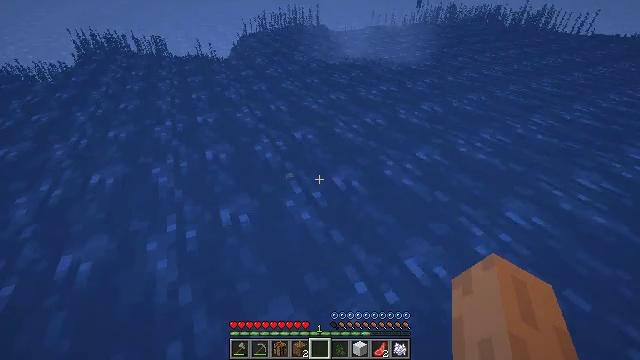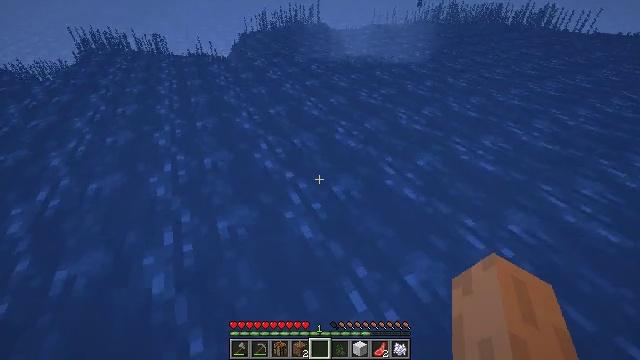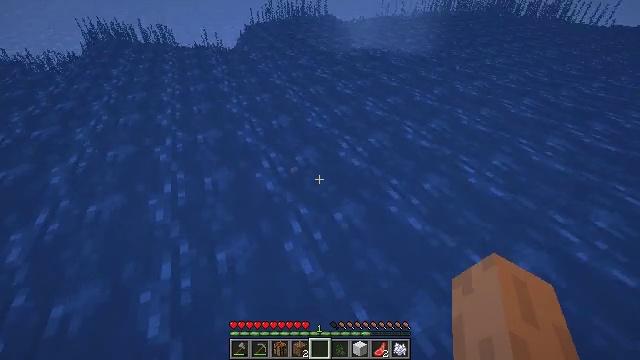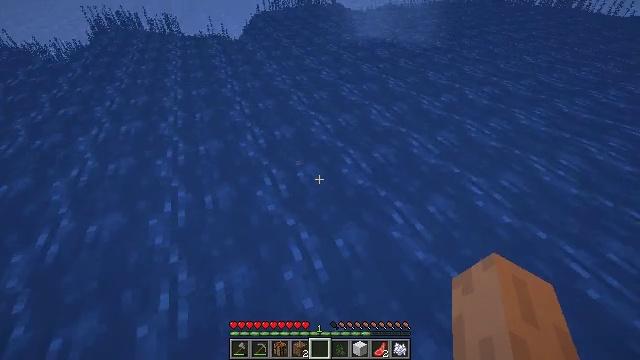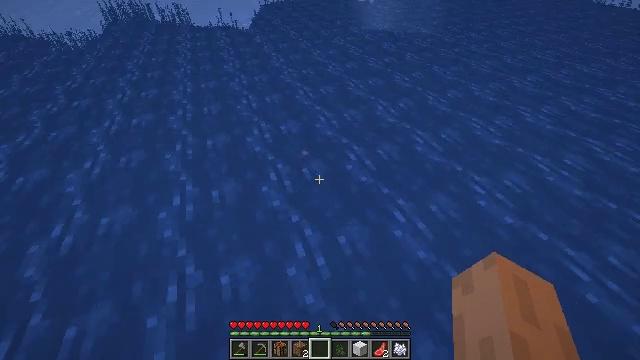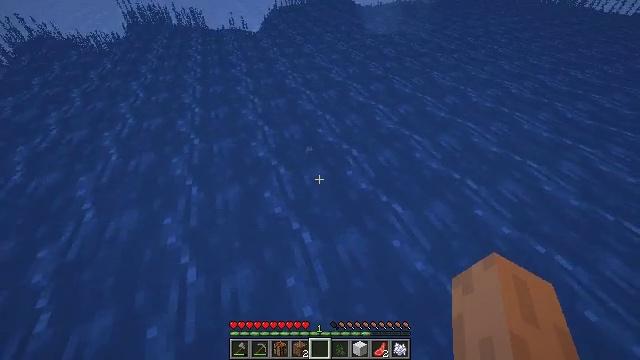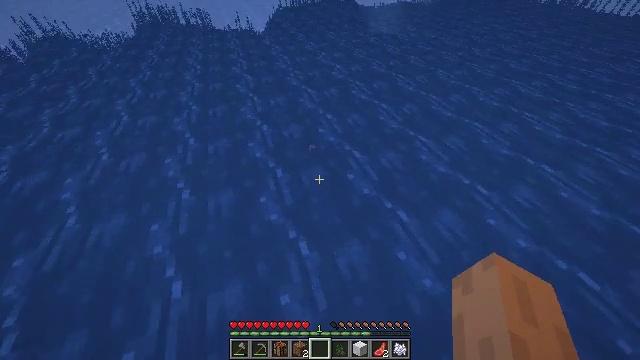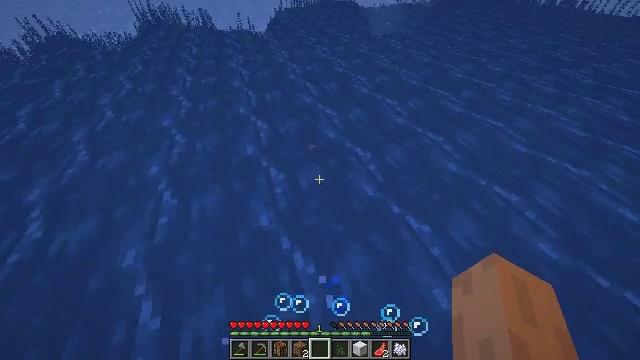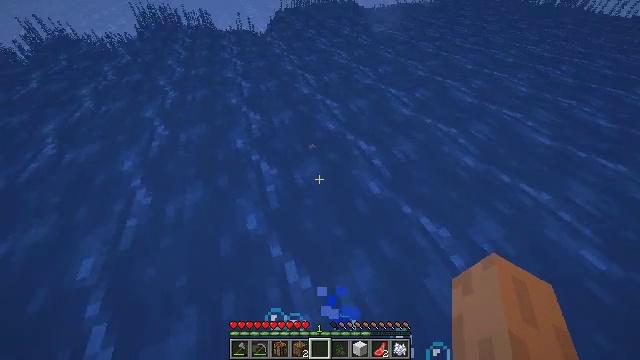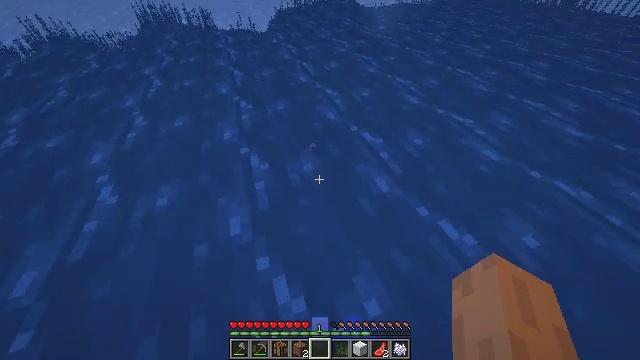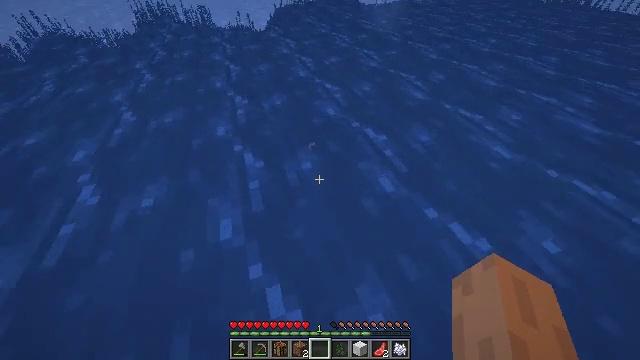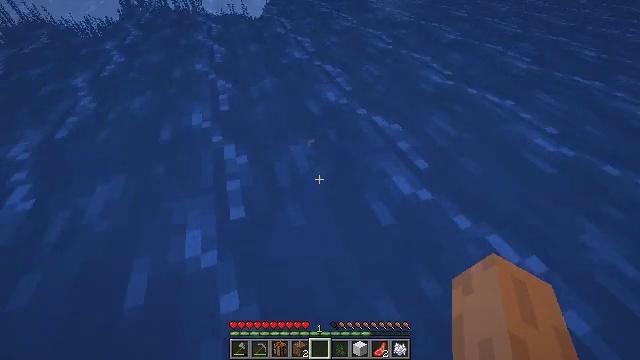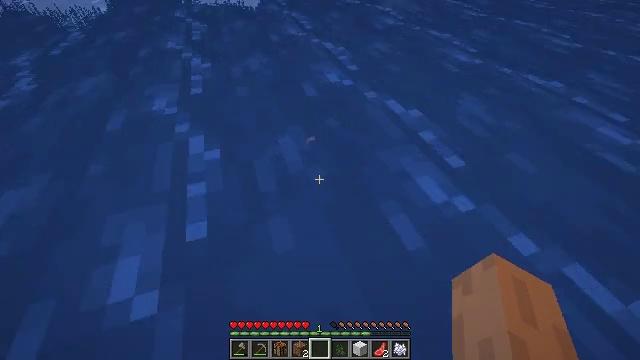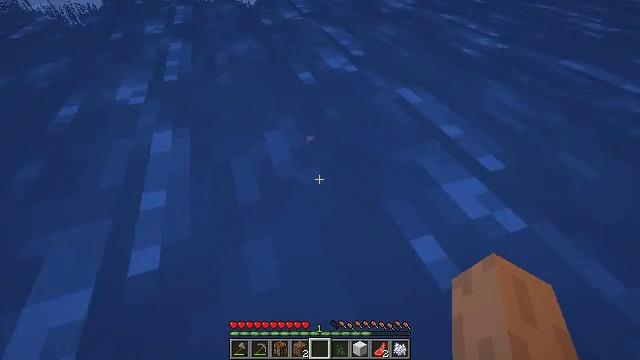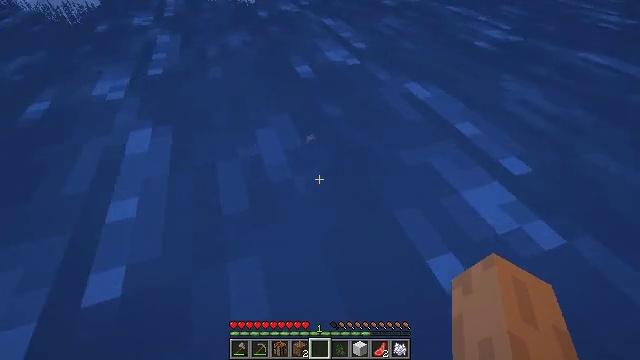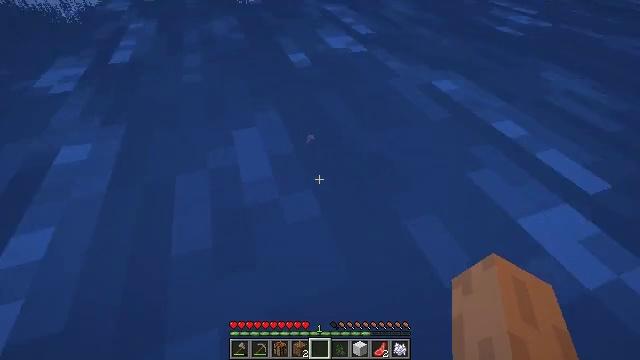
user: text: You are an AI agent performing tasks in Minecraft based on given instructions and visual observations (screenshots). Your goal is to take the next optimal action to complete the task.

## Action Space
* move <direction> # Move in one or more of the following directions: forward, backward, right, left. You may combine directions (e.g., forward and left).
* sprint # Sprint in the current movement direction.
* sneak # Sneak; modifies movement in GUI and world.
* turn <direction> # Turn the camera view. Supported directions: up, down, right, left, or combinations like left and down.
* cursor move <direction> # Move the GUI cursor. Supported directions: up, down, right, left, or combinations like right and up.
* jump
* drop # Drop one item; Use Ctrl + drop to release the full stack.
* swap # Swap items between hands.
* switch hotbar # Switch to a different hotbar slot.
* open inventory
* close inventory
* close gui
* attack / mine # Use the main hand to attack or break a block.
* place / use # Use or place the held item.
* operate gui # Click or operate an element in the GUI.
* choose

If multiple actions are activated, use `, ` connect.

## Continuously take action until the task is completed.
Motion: motion action
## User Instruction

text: Drop a cod.
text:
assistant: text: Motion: move forward, sprint, jump
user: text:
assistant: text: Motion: move forward, sprint, turn left and down, jump
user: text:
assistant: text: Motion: move forward, sprint, turn left and down
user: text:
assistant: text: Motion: move forward, sprint, turn left and down
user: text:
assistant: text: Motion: move forward, sprint, turn left and down
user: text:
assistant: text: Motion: move forward, sprint
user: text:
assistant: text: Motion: move forward, sprint
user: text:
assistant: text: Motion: move forward, sprint
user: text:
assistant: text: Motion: move forward, sprint
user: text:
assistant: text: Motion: move forward, sprint
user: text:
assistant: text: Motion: move forward, sprint
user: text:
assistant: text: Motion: move forward, sprint
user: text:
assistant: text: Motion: move forward, sprint
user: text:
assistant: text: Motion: move forward, sprint
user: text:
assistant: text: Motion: move forward, sprint
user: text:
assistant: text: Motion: move forward, sprint
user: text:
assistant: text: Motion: move forward, sprint
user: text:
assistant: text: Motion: move forward, sprint
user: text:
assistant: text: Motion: move forward, sprint
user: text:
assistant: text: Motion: move forward, sprint
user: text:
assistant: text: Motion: move forward, sprint
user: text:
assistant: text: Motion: move forward, sprint
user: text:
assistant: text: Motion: move forward, sprint
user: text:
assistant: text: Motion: move forward, sprint
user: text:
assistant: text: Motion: move forward, sprint
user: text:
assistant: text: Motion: move forward, sprint
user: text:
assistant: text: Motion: move forward, sprint
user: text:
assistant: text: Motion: move forward, sprint
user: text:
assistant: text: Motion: move forward, sprint
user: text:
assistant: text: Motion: move forward, sprint